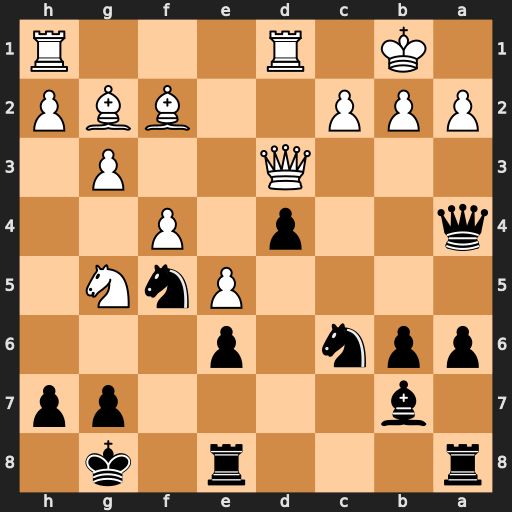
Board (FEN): r3r1k1/1b4pp/ppn1p3/4PnN1/q2p1P2/3Q2P1/PPP2BBP/1K1R3R
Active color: b
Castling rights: -
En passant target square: -
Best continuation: Nb4 Qb3 Qxb3 axb3 Bxg2